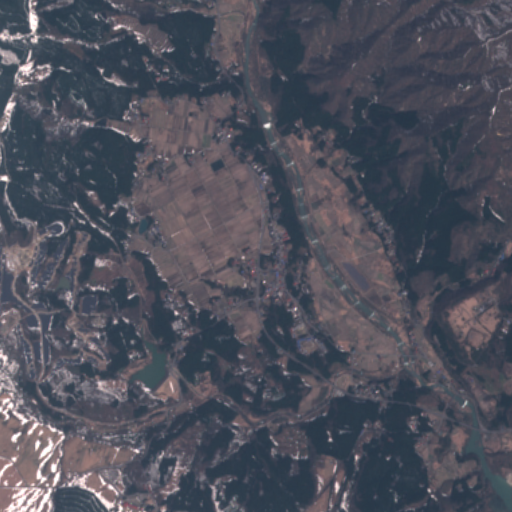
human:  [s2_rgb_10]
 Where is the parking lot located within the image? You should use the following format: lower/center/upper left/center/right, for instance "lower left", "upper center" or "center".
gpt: The parking lot is located in the center right of the image.
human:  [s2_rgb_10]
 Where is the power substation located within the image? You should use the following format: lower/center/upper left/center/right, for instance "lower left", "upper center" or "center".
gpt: The power substation is located in the lower right of the image.
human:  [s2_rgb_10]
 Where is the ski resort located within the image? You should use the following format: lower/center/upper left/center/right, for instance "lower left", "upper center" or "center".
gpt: The ski resort is located in the lower left of the image.
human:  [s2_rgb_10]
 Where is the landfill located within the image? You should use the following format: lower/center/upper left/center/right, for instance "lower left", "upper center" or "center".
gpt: There is no landfill in the image.